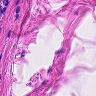
Metastatic tissue present: no